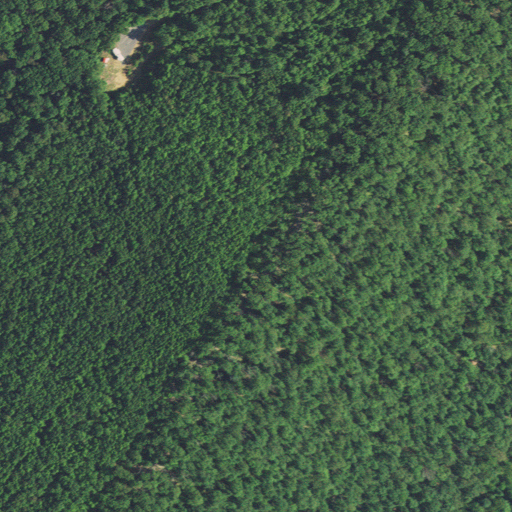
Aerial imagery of mountain in West Virginia named Stony Mountain containing deciduous forest and mixed forest